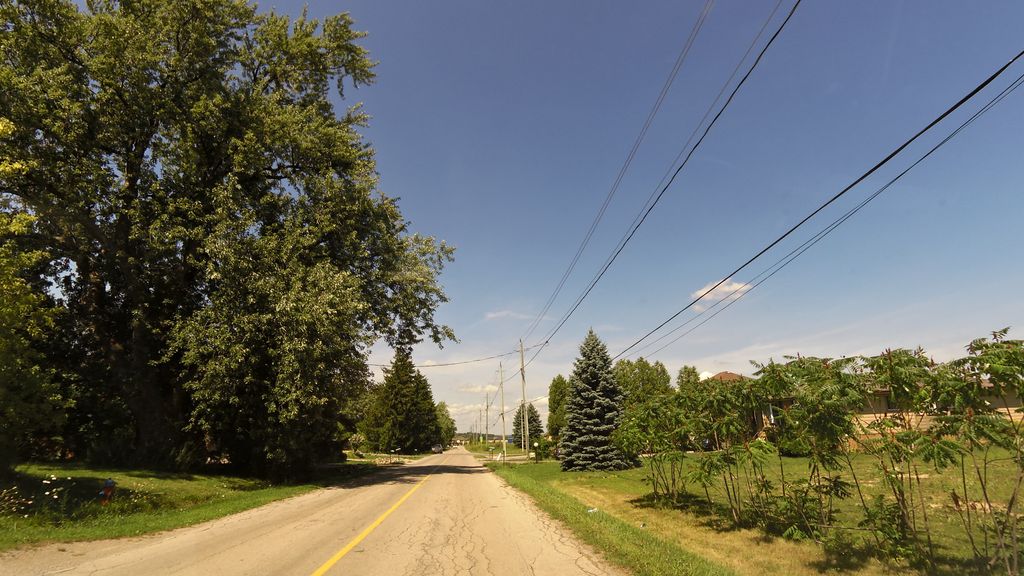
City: hamilton